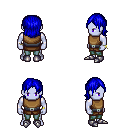
a pixel art fantasy rpg character, male body template, dark elf, purple skin, leather chest armor, teal pants, blue long bangs hairstyle, bracelets, metal boots, four views (front, back, left, right), 2x2 character sprite sheet, small pixel art, hard edges, no anti-aliasing